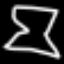
Label: hourglass